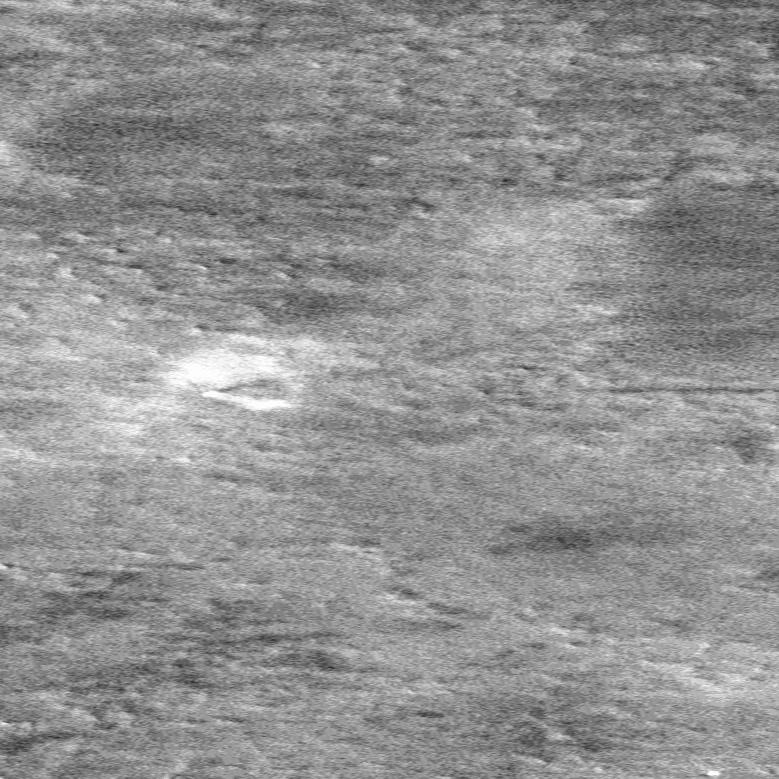
Label: dustdevil